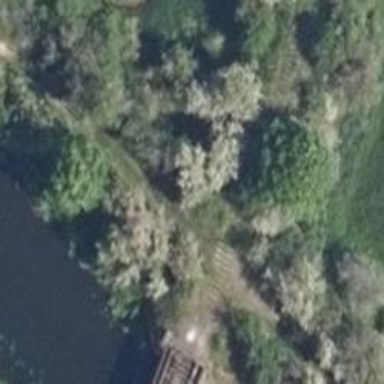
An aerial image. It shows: Abandoned railway with historical significance.